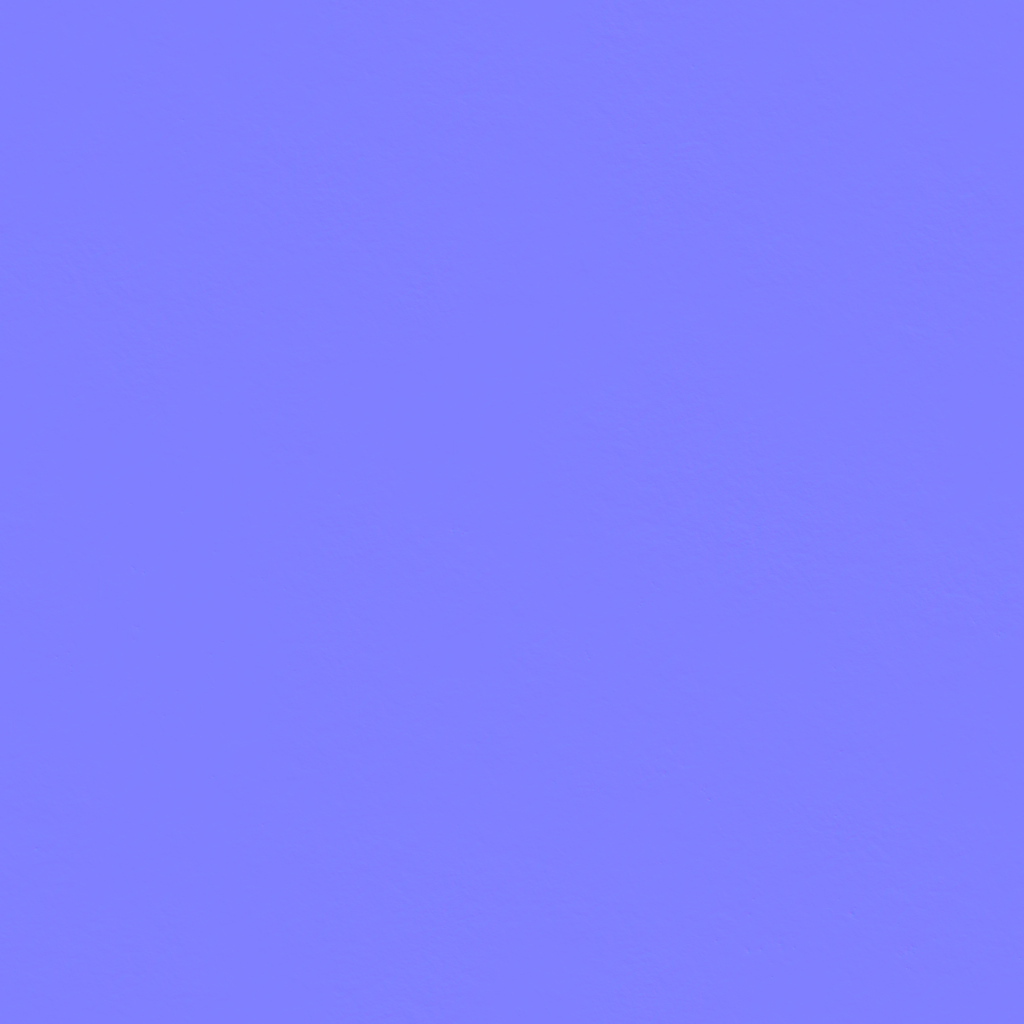
Texture map type: NormalGL